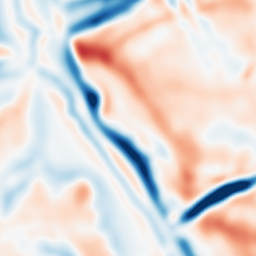
Category: multiscale
Decomposition family: dog
Decomposition parameters: sigma_low: 5
sigma_high: 5
Upsampling method: regularized
Upsampling parameters: scale: 4
lambda_reg: 0.001
Upsampling scale: 4